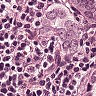
Metastatic tissue present: yes